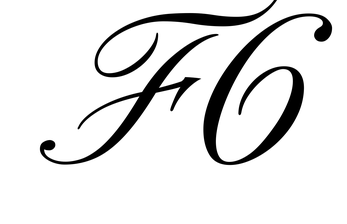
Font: PinyonScript-Regular